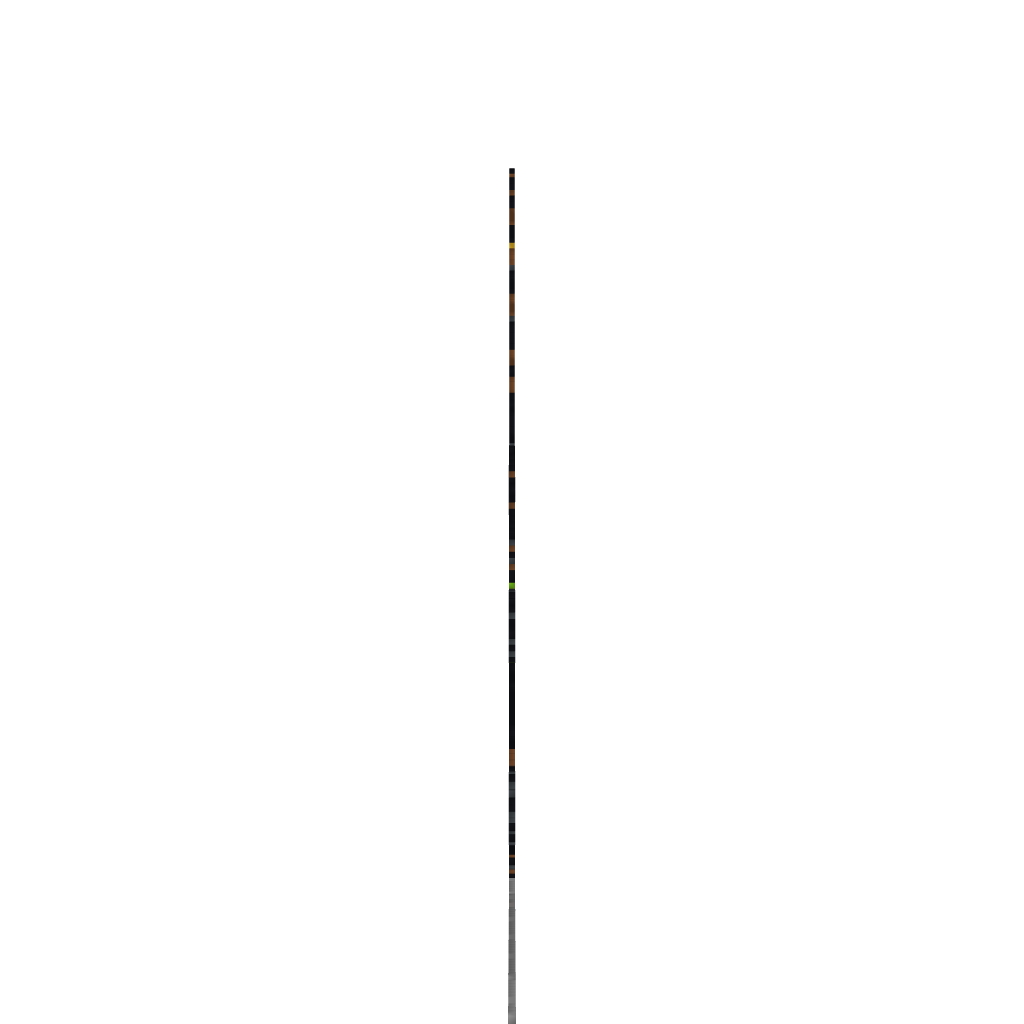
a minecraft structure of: Bart Simpson Pixel Art